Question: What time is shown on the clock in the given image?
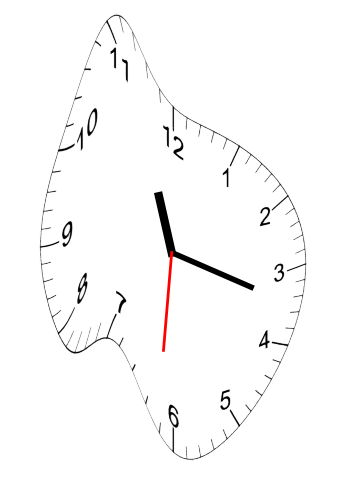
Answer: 11:17:31